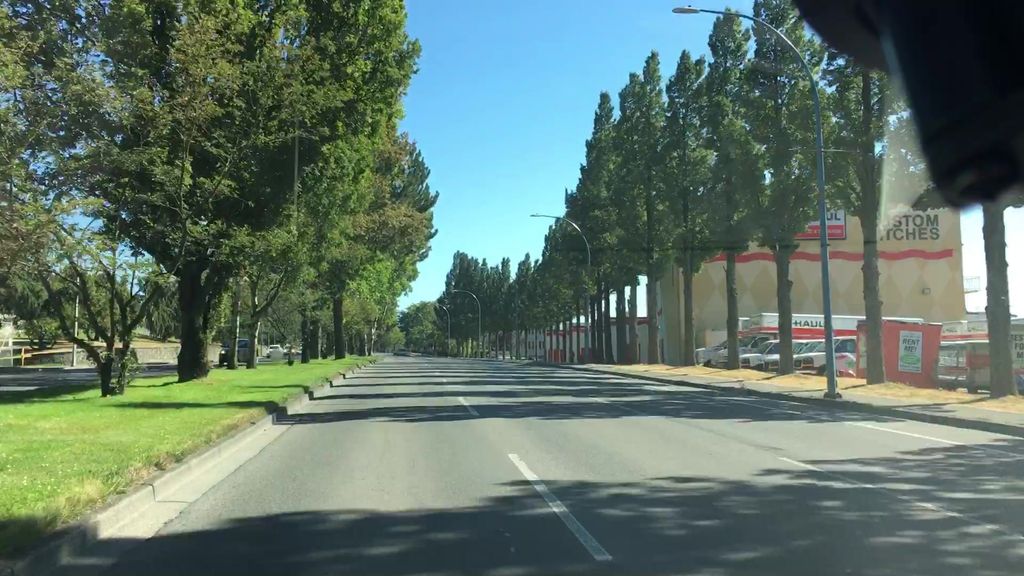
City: victoria